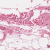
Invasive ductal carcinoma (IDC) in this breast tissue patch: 0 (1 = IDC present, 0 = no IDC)